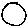
Label: circle